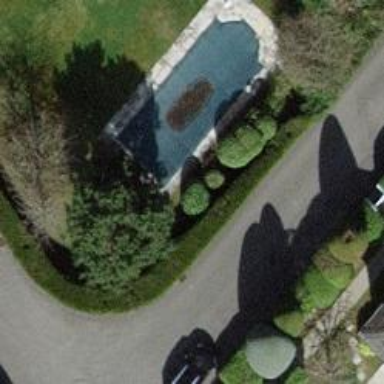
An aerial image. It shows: Swimming pool located in leisure land.